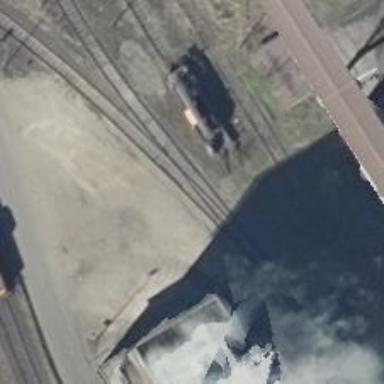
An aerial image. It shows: Railway yard in service.